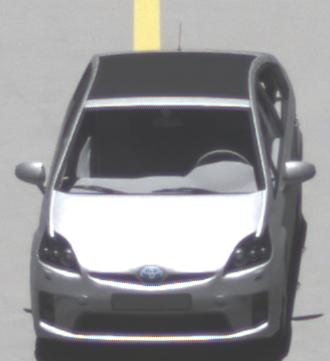
Make: Toyota
Model: Prius 1.5 Hybrid
Detailed model: Prius (HW2)
Model produced from: 2006/03
Model produced until: 2009/06
Doors: 5
Color: white
Road condition: dry road
Daytime: midday
Contrast: high contrast